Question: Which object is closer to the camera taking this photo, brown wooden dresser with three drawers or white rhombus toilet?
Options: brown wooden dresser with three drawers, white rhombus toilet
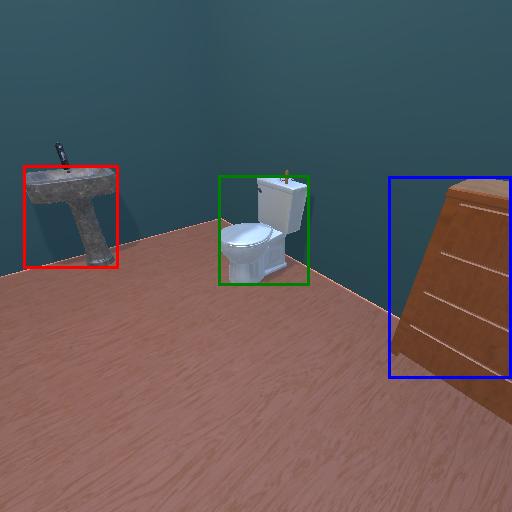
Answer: brown wooden dresser with three drawers